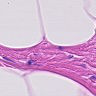
Metastatic tissue present: no